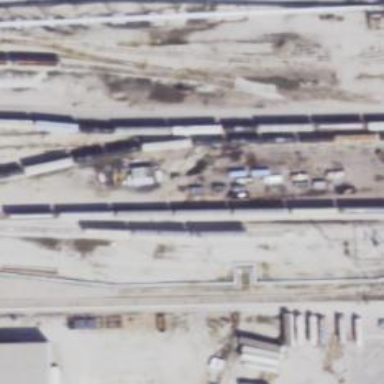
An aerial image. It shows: Railway yard.